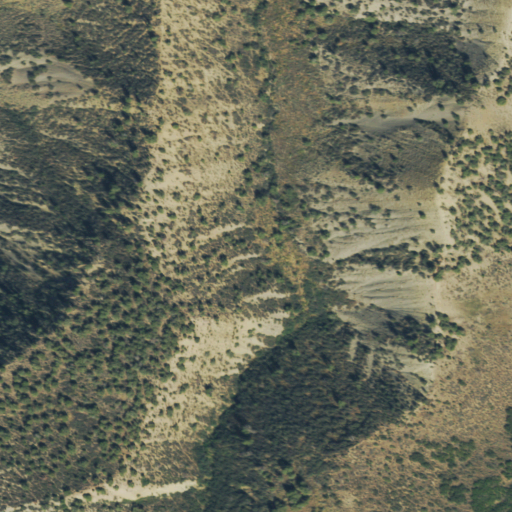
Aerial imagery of ridge(s) in Colorado named Coal Ridge containing evergreen forest, shrub, and deciduous forest